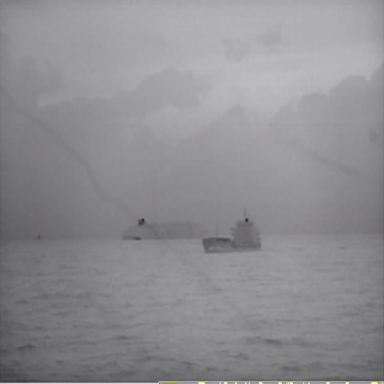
There are two objects shown in the infrared image, including a liner, and a fishing_boat.